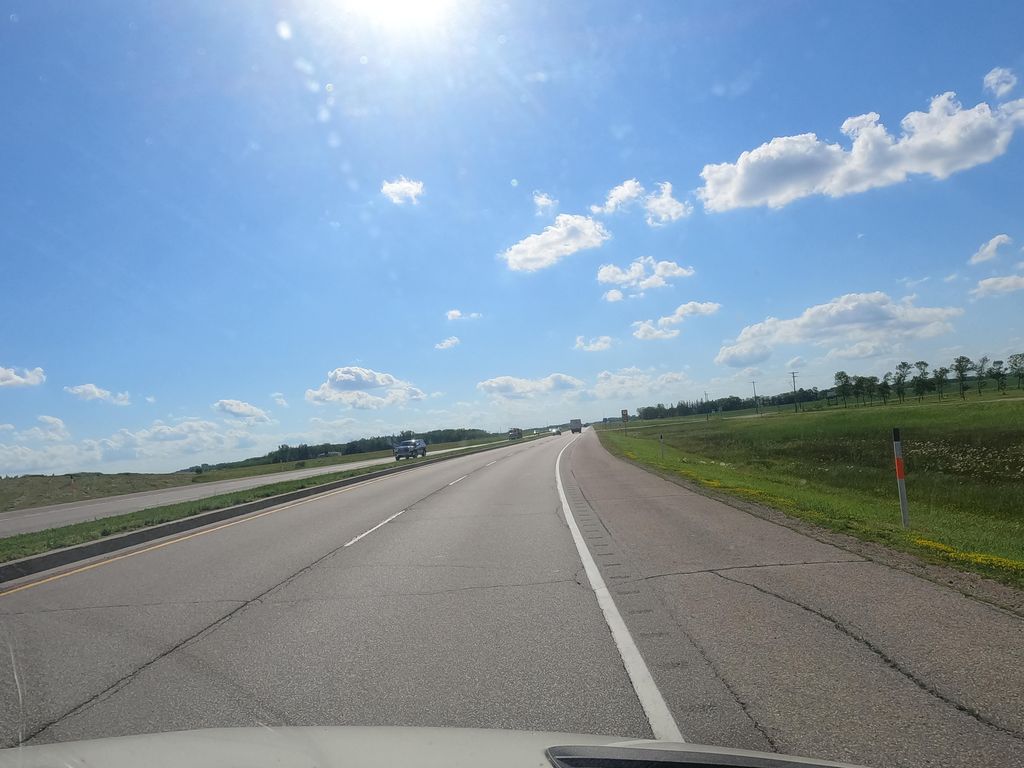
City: winnipeg